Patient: sex M, age 57
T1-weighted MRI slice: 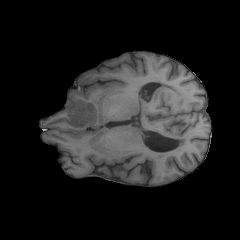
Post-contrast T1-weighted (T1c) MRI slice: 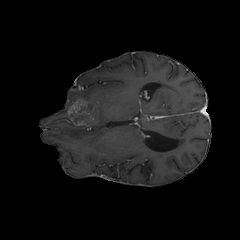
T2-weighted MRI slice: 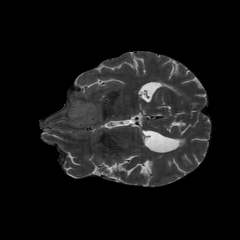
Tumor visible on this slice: yes
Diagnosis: Glioblastoma, IDH-wildtype
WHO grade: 4